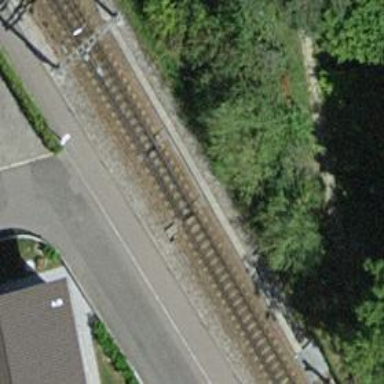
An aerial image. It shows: Narrow-gauge railway with single track. The railway is electrified with contact line.